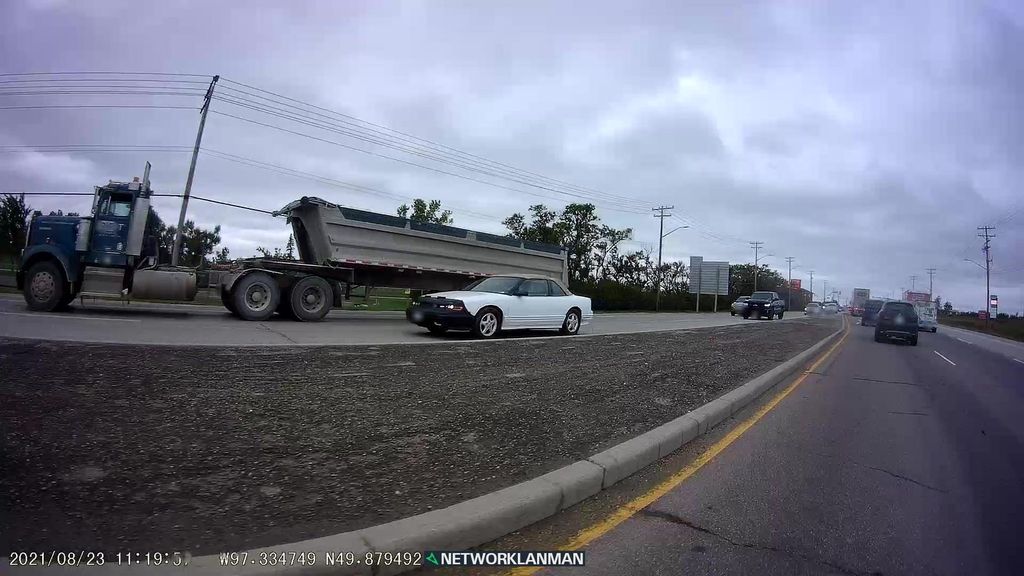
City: winnipeg